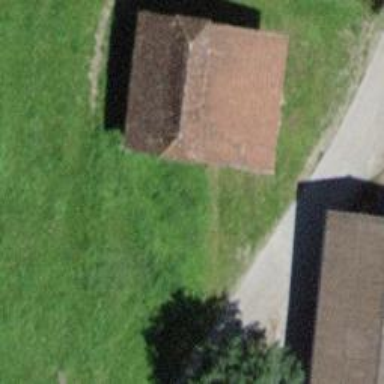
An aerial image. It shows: Barn.